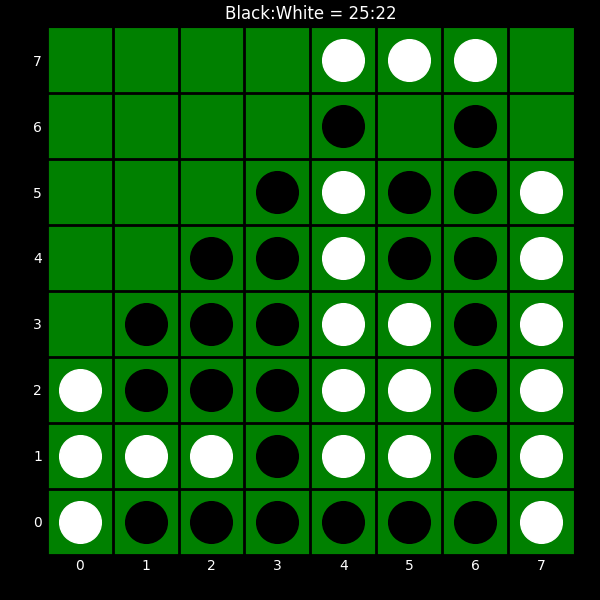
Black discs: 25
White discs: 22